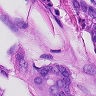
Metastatic tissue present: yes